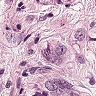
Metastatic tissue present: yes